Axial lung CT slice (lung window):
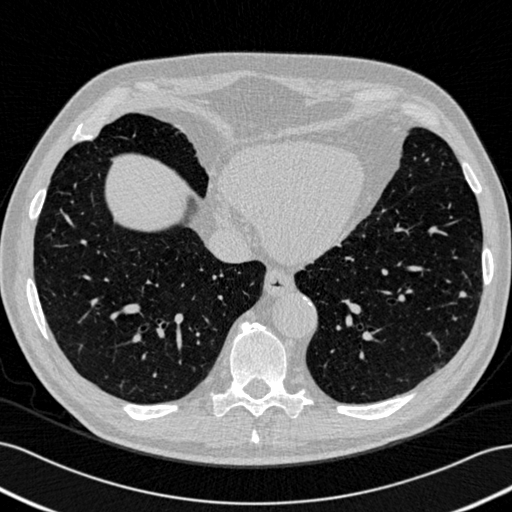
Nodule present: yes
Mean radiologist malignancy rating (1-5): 2.25